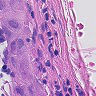
Metastatic tissue present: yes